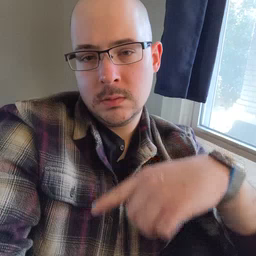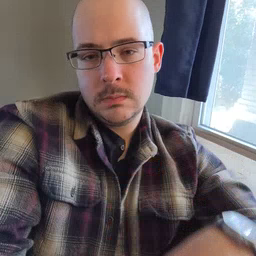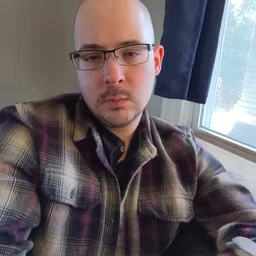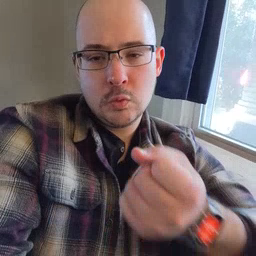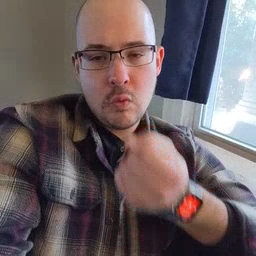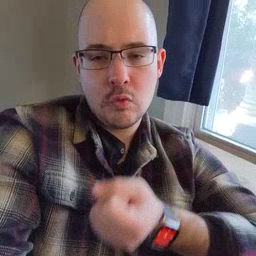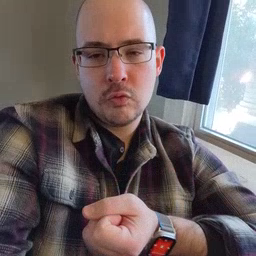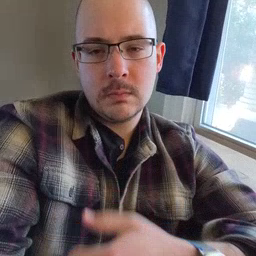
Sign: drawer